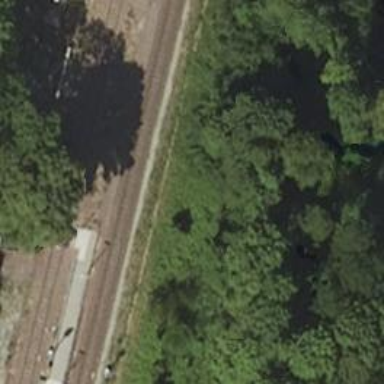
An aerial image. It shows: Abandoned railway.